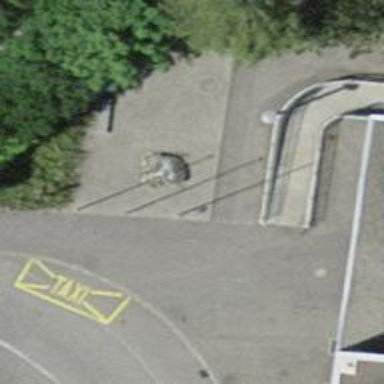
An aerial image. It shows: Fountain.